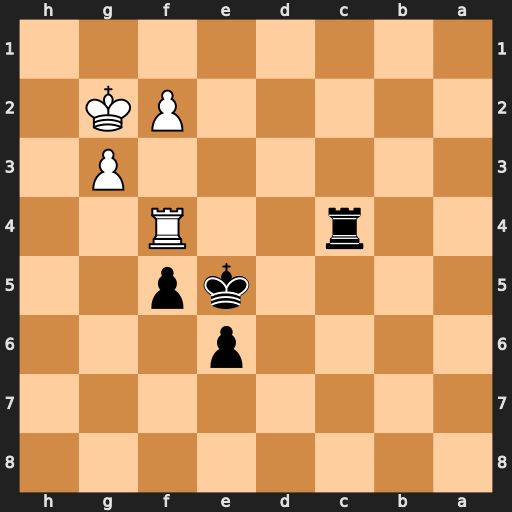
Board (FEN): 8/8/4p3/4kp2/2r2R2/6P1/5PK1/8
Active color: b
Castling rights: -
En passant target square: -
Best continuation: Rxf4 gxf4+ Kxf4